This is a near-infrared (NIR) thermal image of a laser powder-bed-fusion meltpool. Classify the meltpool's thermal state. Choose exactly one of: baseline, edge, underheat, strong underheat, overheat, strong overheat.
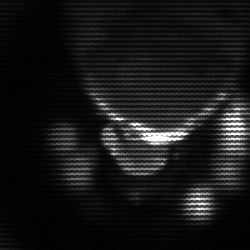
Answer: edge